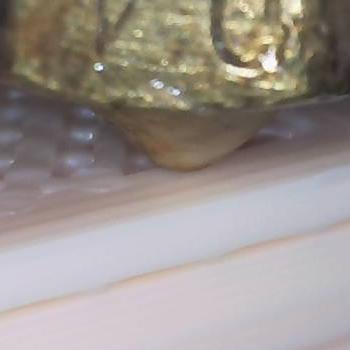
Flow rate: 168%